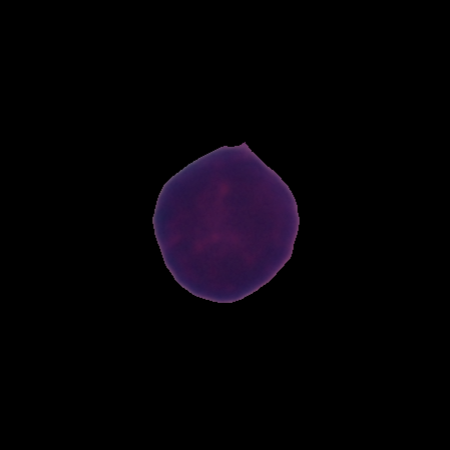
Label: healthy